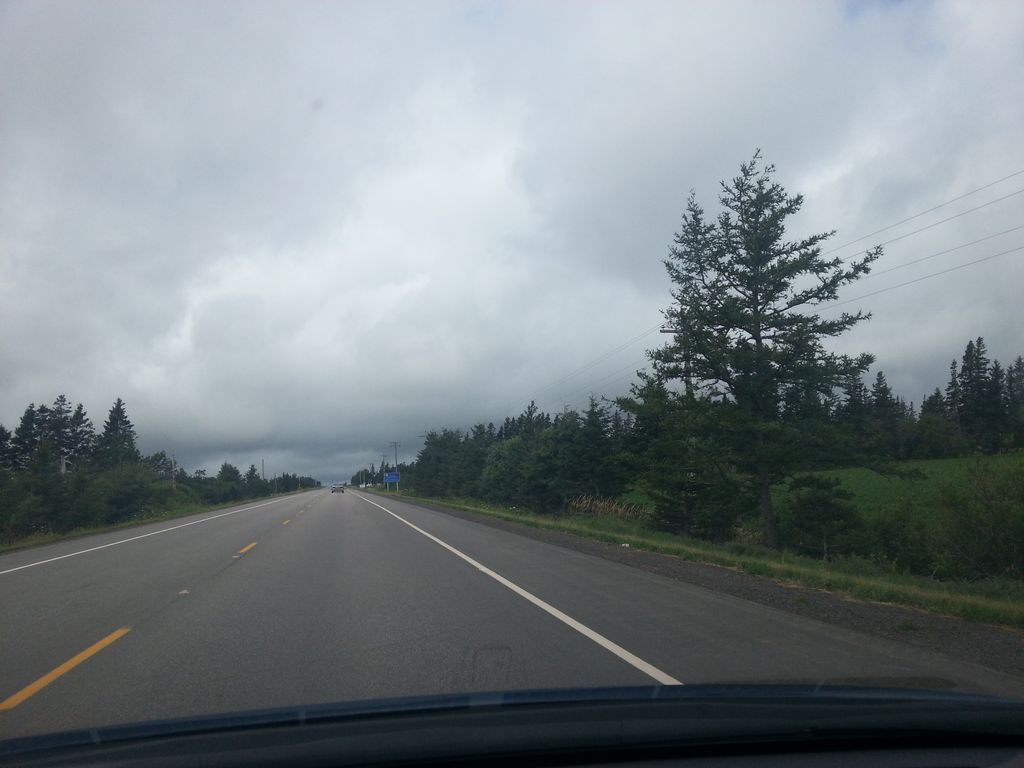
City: charlottetown